Aerial crown-view tile of a tropical tree (Barro Colorado Island, Panama), acquired 20250715:
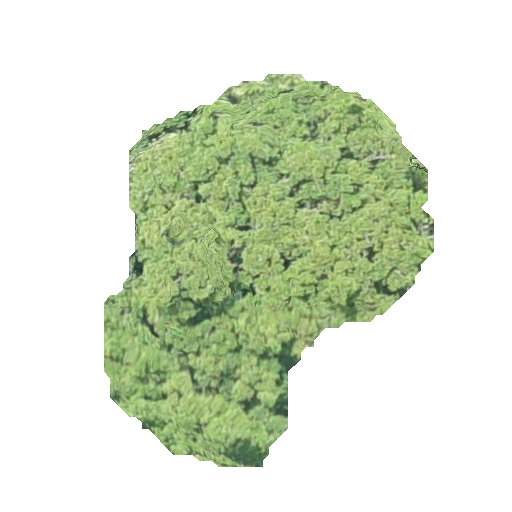
Species: Brosimum alicastrum
GBIF accepted scientific name: Brosimum alicastrum
Crown area: 128.678 m²